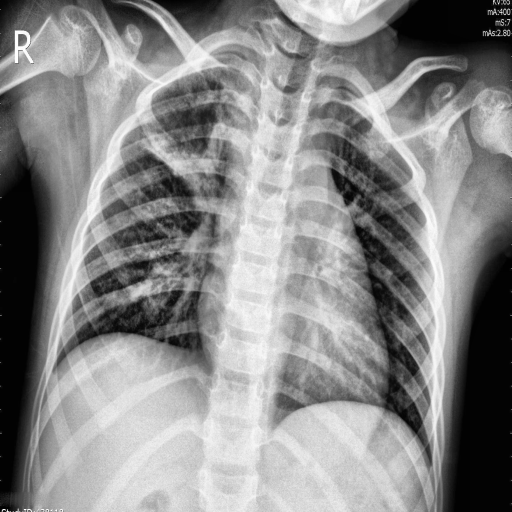
Finding: PNEUMONIA